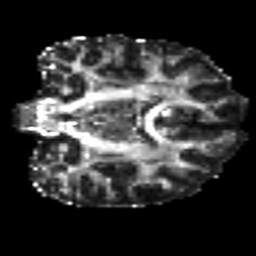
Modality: FA
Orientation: coronal
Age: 26
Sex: female
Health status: healthy
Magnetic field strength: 3 T
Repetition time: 8.4 s
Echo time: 0.0926 s